Question: Is it possible with PHP (alternatively JS or something similiar) to detect if an image has a mostly white background?
It is because where I display my images there's a white background. And some images have a dark or colorful background, but some are white or mostly white. And I have a css class called 'img-shadow' that adds a shadow to an image. So I would like to add that only if the background of an image is white or mostly white.
Here's an example to show you what I mean:

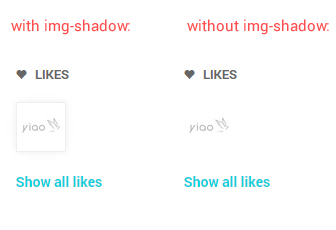
Answer: Even there are a lot of pitfalls in whole process, I would choose doing it using PHP.
Firstly, answer yourself following:
- - <URL>- - -
You have to:
1. Load image
2. get histogram
3. Analyze according to your rules
4. Add meta info about particular image and generate css class on output.
On top of that I suggest:
- - -